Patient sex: F
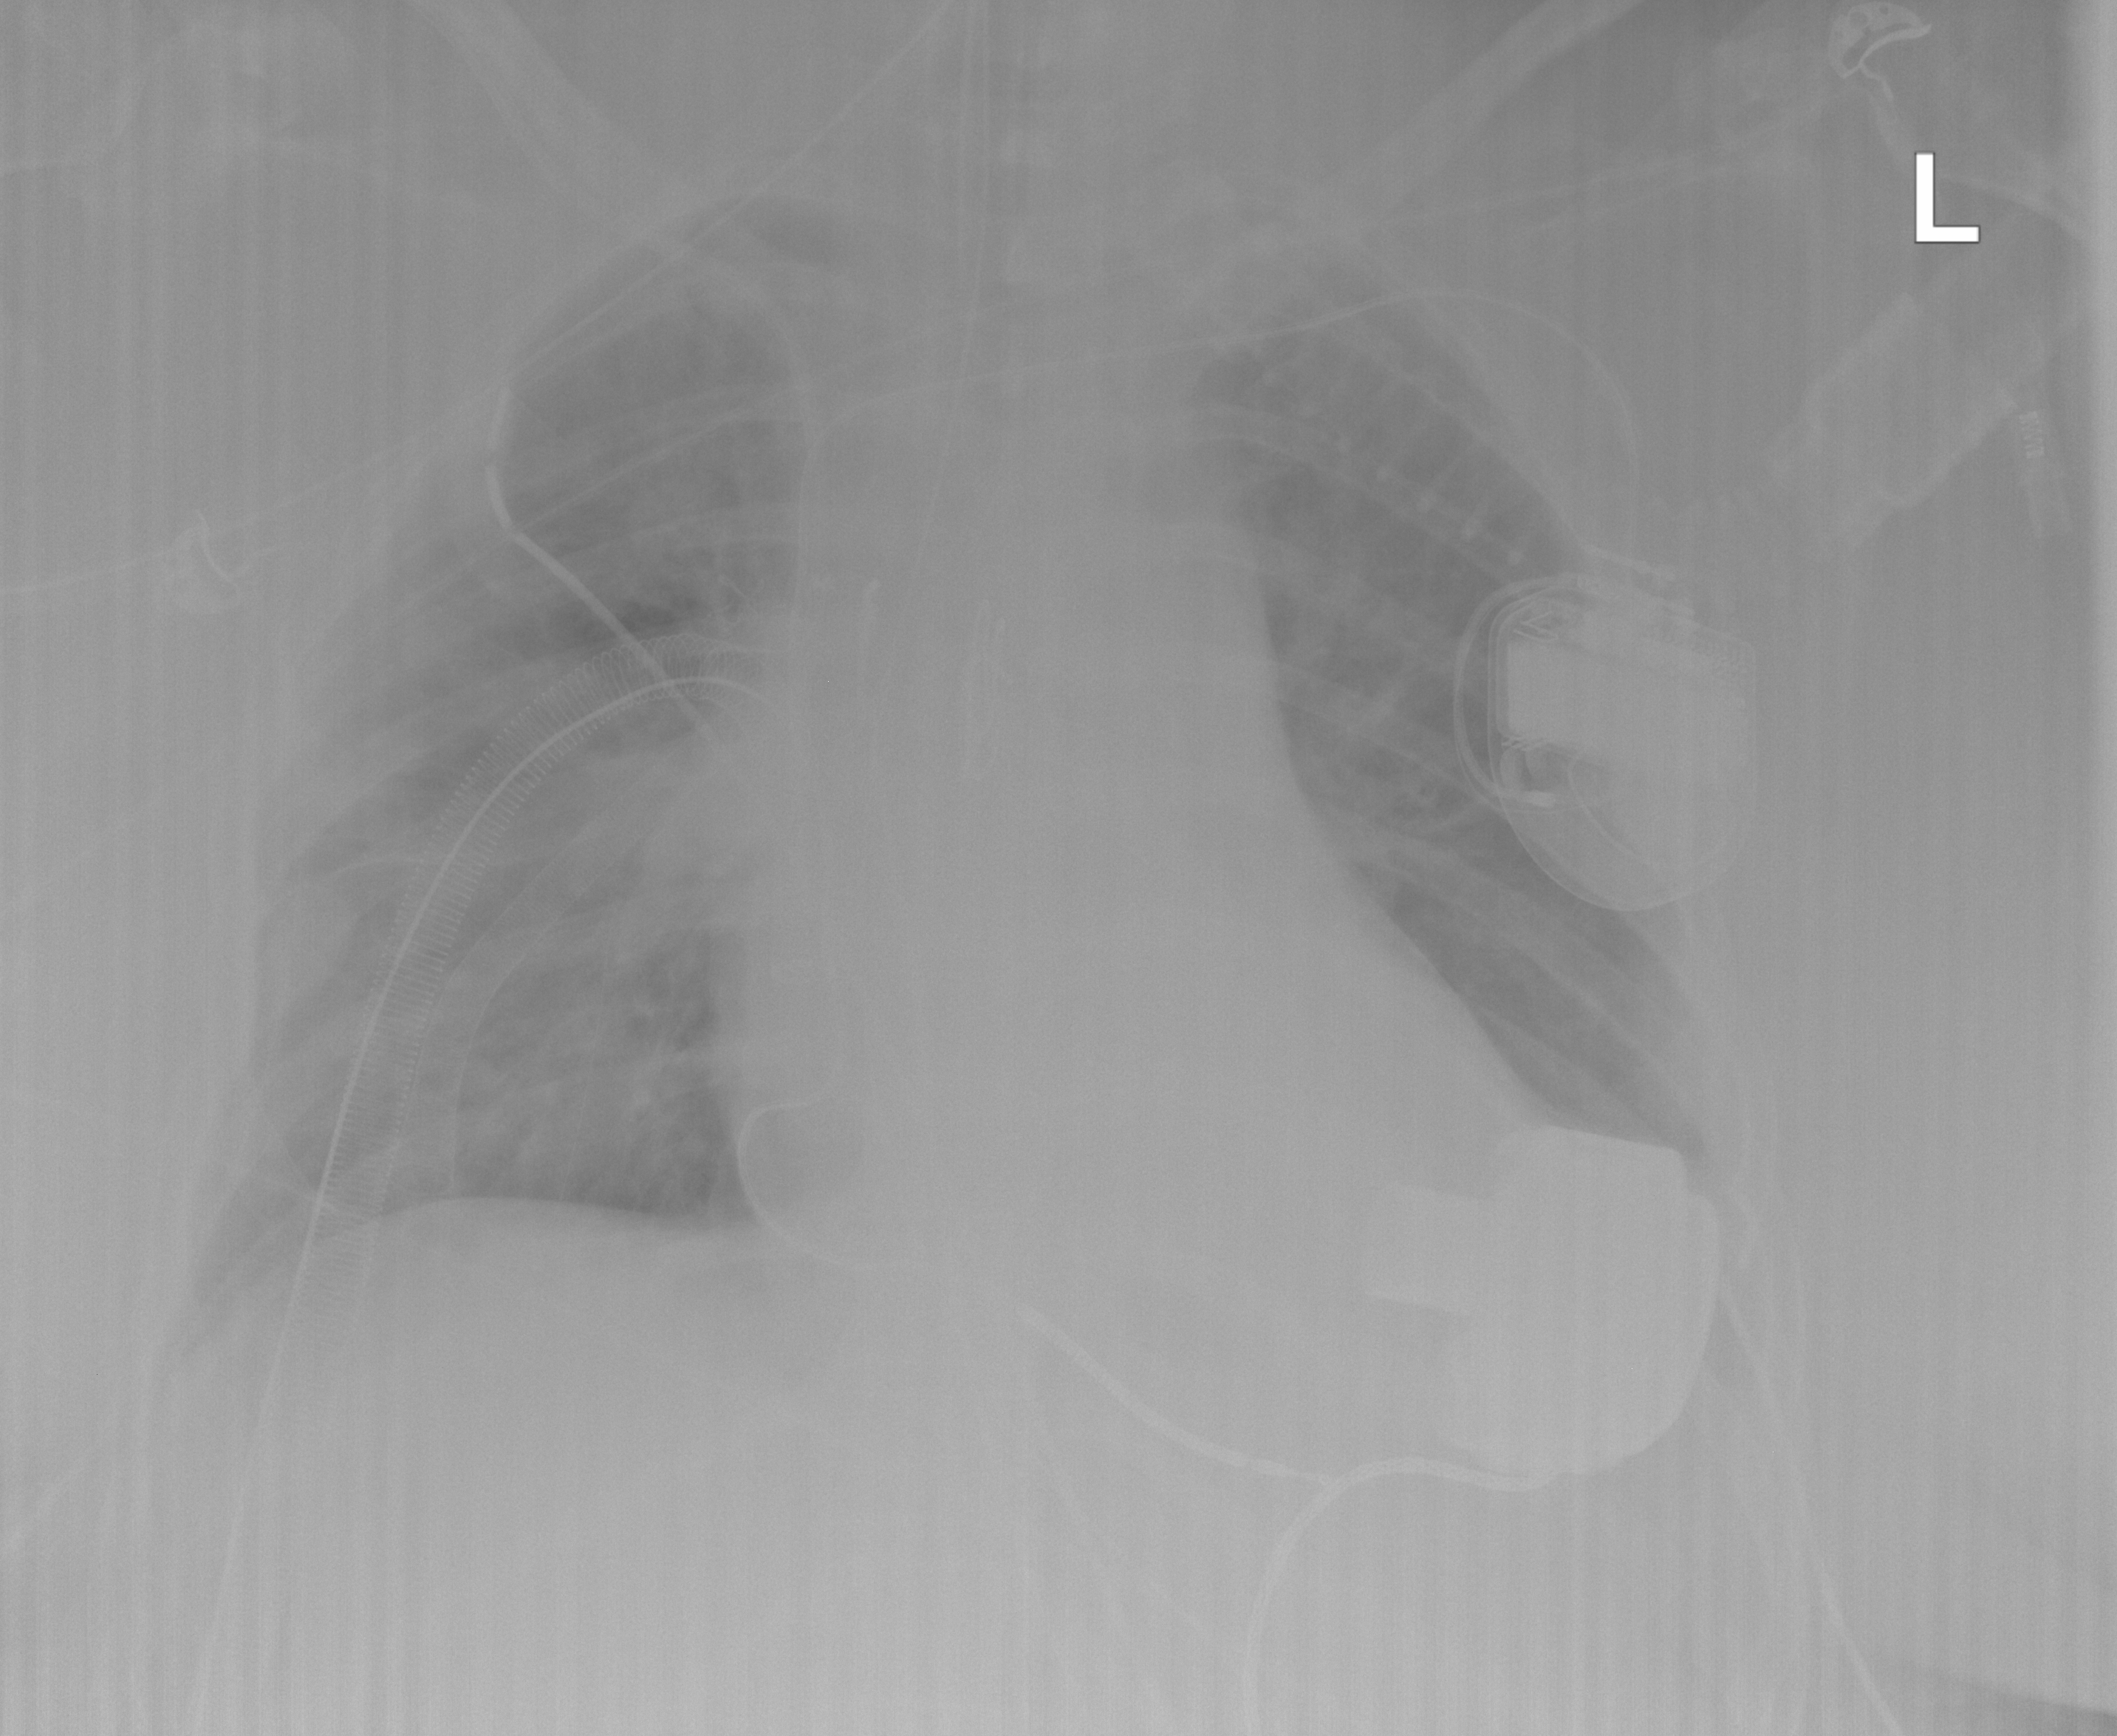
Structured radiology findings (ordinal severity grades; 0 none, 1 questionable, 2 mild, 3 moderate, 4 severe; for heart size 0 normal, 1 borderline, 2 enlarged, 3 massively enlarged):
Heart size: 2
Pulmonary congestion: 0
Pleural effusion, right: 0
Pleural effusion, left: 2
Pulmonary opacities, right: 0
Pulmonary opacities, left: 0
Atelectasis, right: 0
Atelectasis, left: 2